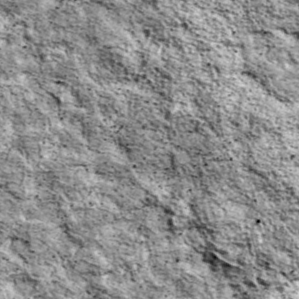
Label: non_frost